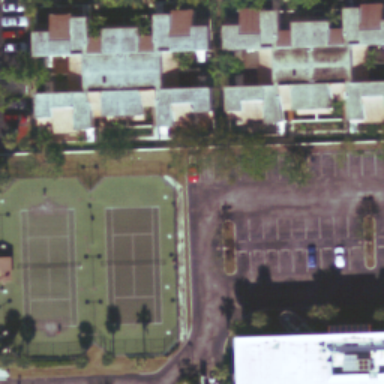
Two tennis courts arranged neatly with a parking lot and some buildings beside .